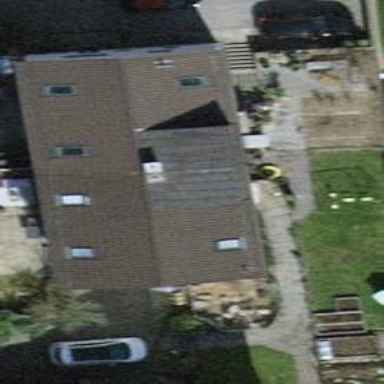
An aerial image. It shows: Building with tiled roof.